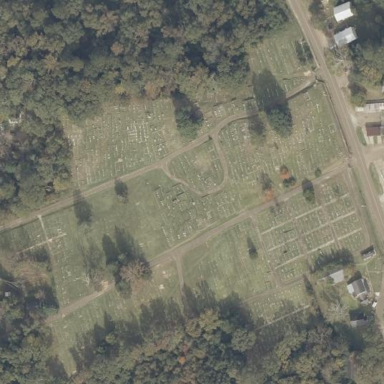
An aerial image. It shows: Cemetery.